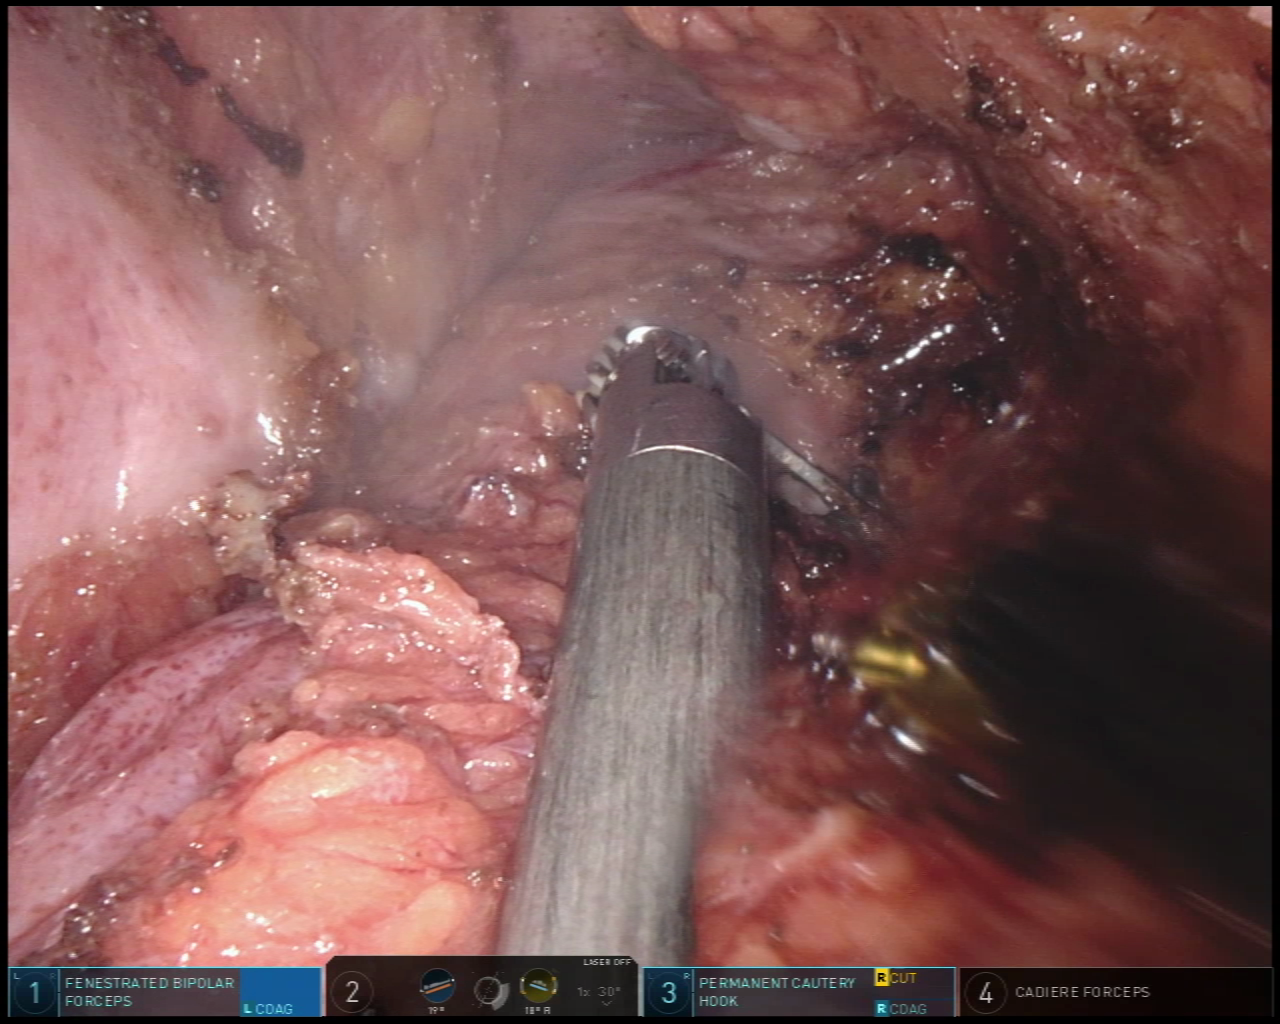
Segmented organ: vesicular_glands
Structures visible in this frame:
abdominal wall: no
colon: no
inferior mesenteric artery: no
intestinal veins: no
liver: no
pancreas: no
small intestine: no
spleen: no
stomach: no
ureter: no
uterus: no
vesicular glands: yes